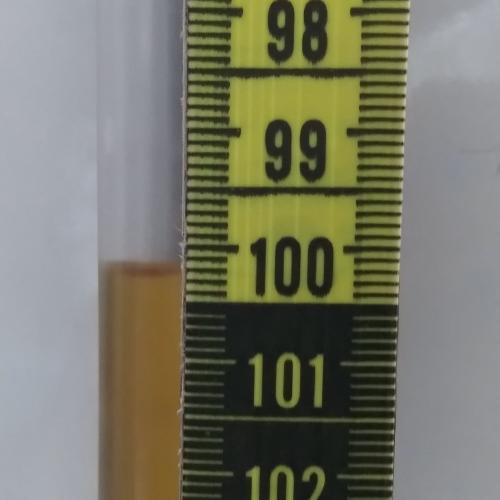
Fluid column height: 100.2 cm